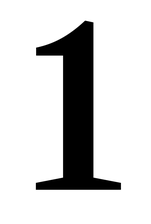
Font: LibreCaslonText_SemiBold